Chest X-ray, PA view. Patient: 63 years old, sex M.
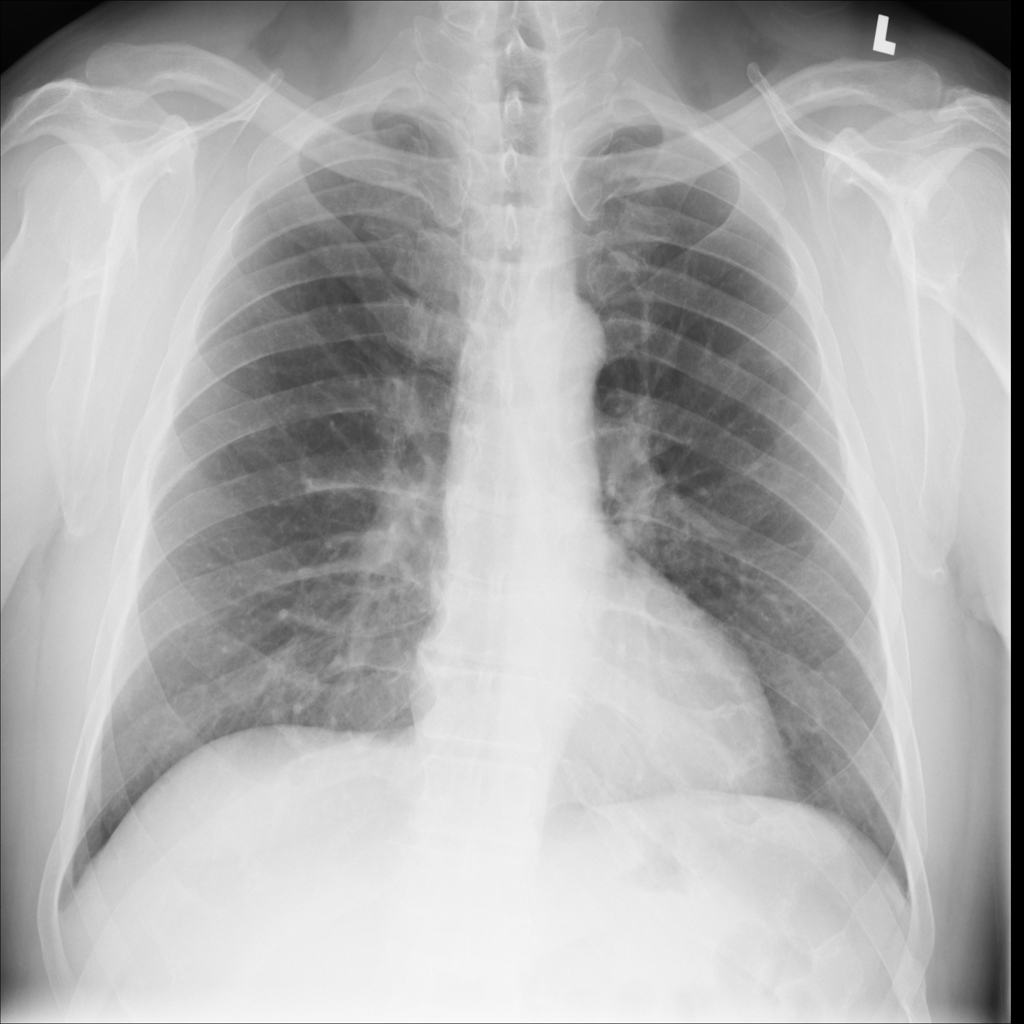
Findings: No Finding